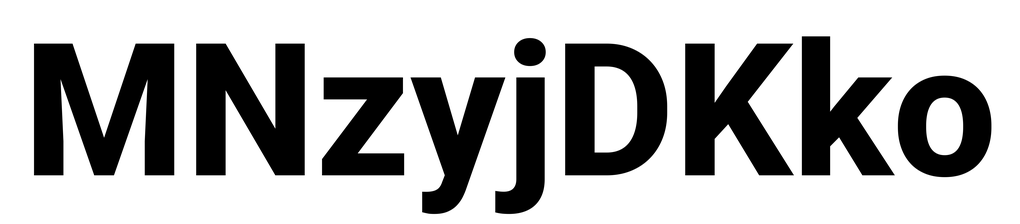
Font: Roboto_ExtraBold